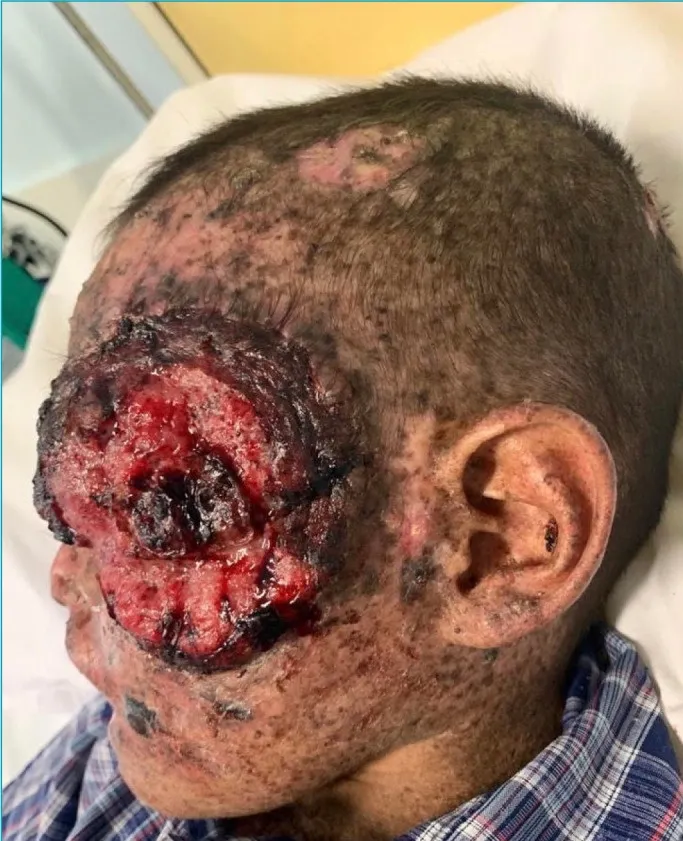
Invasive squamous cell carcinoma in the left orbital lesion of approximately 8 cm in diameter.
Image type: medical_photograph (skin_photograph)